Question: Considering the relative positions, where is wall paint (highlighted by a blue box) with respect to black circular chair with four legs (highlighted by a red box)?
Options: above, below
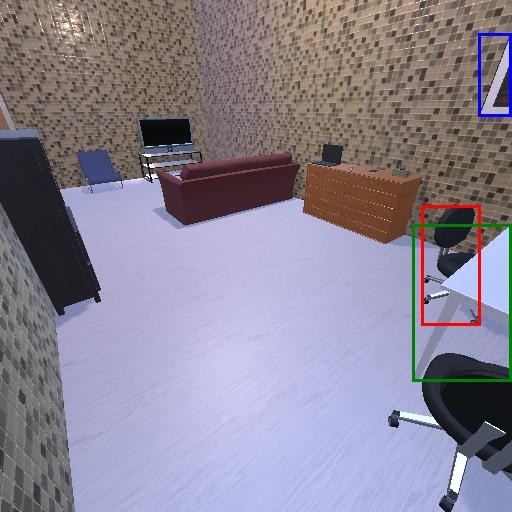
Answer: above